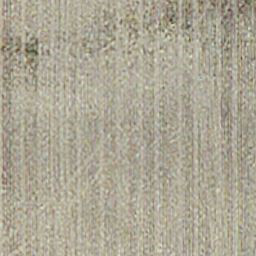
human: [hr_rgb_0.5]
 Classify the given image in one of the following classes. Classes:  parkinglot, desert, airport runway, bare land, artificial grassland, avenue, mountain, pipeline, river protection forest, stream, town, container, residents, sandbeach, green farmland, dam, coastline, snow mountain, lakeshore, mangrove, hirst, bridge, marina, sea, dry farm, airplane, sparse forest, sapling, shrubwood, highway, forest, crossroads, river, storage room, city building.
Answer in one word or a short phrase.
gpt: dry farm